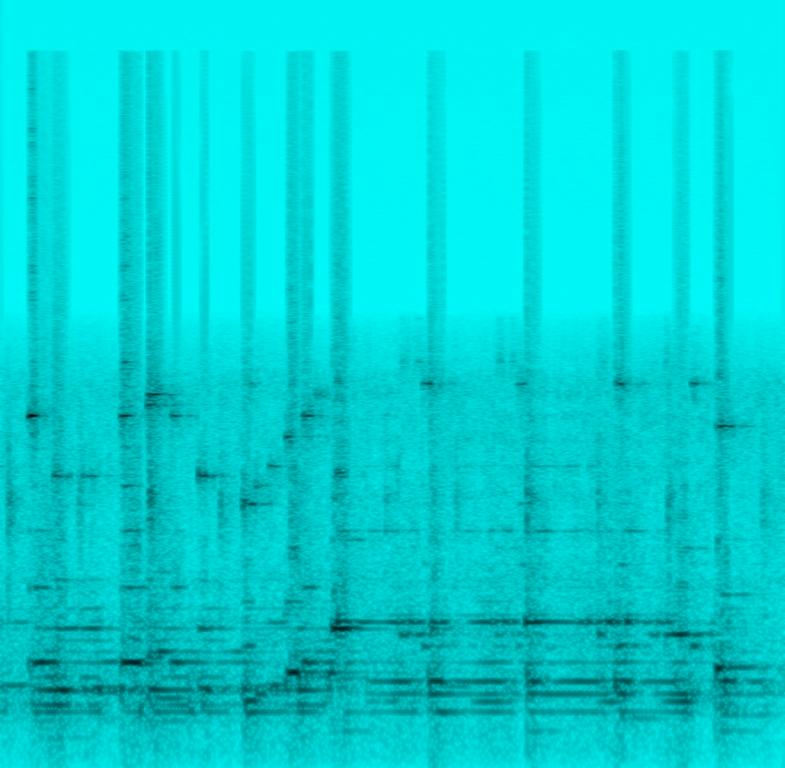
The low quality recording features a jazzy organ keys melody. The recording is in mono, noisy, muffled and slightly distorted.